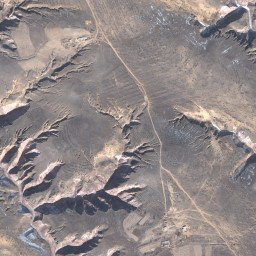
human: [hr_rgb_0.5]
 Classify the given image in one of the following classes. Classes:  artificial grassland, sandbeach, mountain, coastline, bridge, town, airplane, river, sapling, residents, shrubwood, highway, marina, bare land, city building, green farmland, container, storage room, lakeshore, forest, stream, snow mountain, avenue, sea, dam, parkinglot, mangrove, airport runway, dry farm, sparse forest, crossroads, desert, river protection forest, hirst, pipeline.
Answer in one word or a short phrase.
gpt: mountain